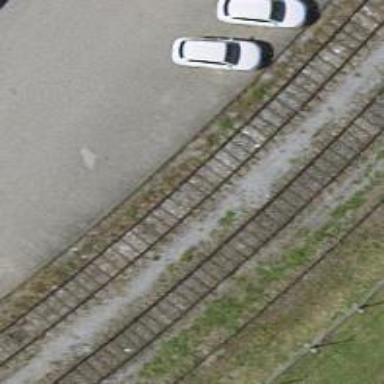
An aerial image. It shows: Single-track railway yard.